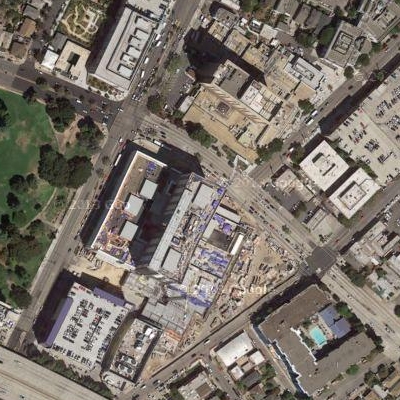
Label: Industry